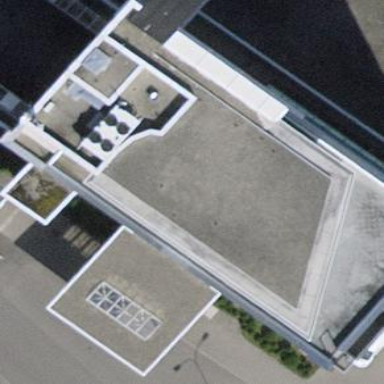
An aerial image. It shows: View of roof of building.